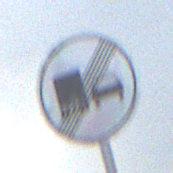
Verkehrszeichen: EndeUeberholverbotKraftfahrzeuge
Umgebung: Outdoor, RoadRail
Tageszeit: MorningAfternoon
Wetter: PartlyCloudy
Licht: Natural
Jahreszeit: NotSpecified
Kontrast: LowContrast